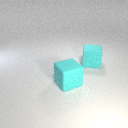
large cyan rubber cube in front of large cyan rubber cube